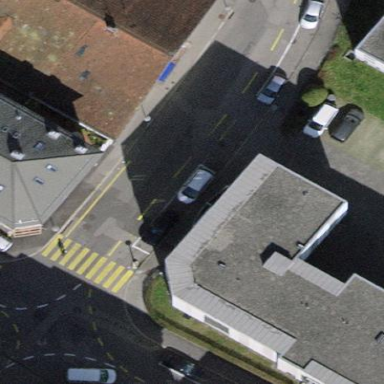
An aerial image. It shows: Street-side parking area with parallel orientation. The surface is asphalt.